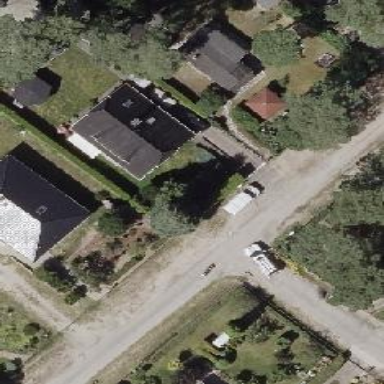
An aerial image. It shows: Smooth asphalt road in residential area.